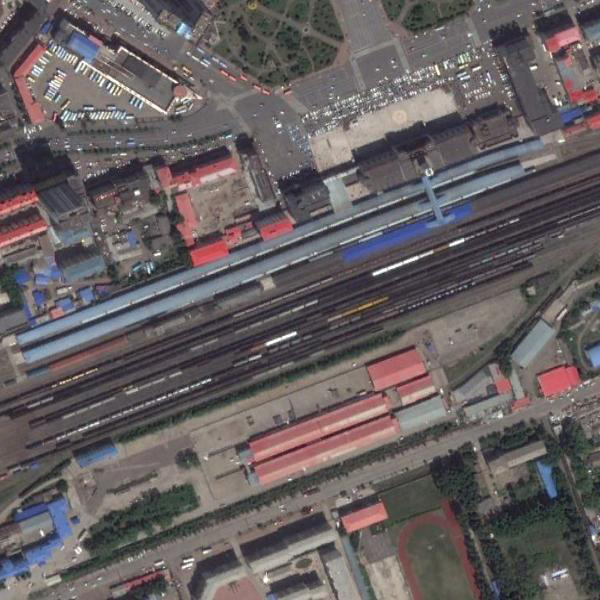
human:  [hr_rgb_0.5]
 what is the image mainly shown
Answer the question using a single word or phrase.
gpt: railway station